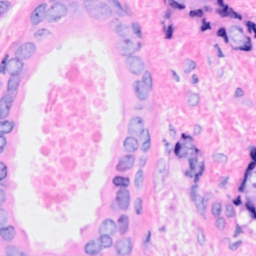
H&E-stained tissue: Breast